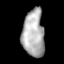
Tissue: lung
Cell type: Others
Senescence score: 0.1775
Nuclear area (px): 1016
Mean DAPI intensity: 175.181